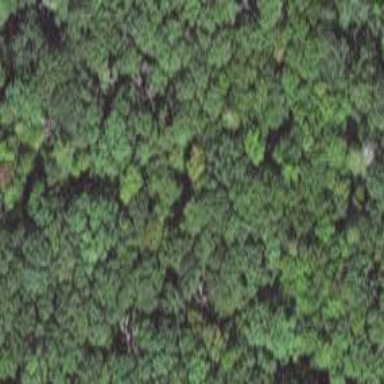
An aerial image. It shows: Mixed woodland area with various types of leaves.